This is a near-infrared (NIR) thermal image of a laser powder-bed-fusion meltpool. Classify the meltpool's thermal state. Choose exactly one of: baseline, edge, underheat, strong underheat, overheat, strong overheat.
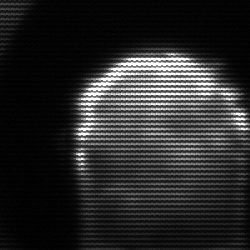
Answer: edge